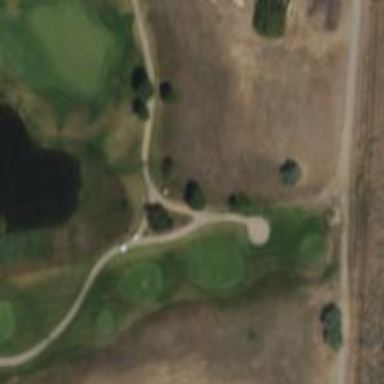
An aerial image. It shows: Service road designated as golf cart path.